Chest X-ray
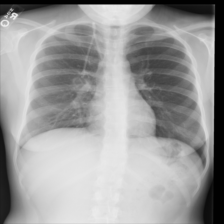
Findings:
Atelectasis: negative
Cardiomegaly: negative
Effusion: negative
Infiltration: negative
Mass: negative
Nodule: negative
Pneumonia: negative
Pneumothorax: negative
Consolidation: negative
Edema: negative
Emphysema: negative
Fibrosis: negative
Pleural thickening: negative
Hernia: negative